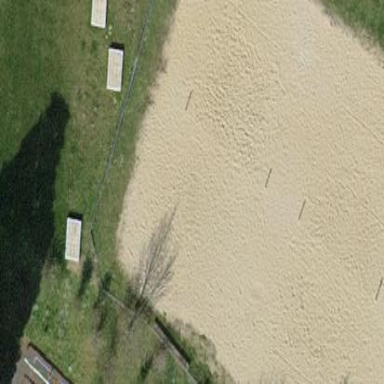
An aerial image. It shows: Sandy pitch for beach volleyball.